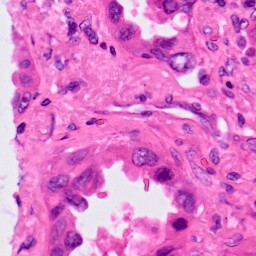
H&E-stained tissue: Lung